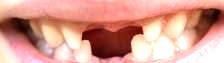
Condition: hypodontia